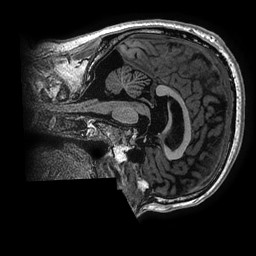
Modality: T1w
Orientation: sagittal
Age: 50
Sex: male
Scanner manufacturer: ge
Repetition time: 0.00733 s
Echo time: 0.003 s